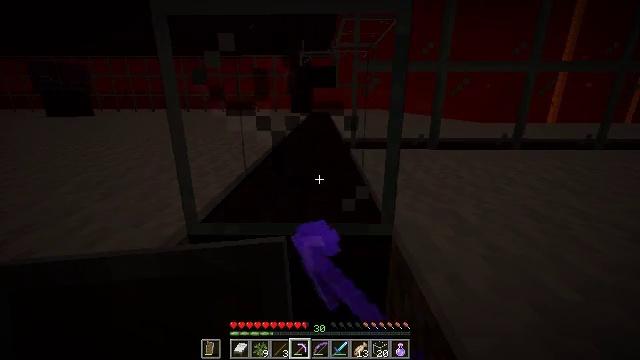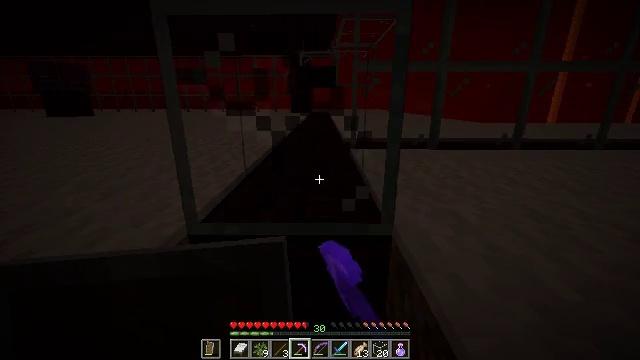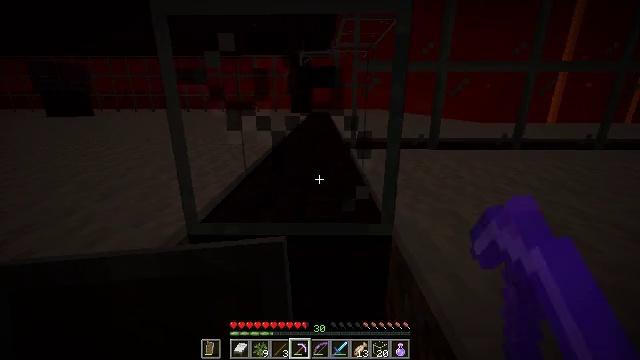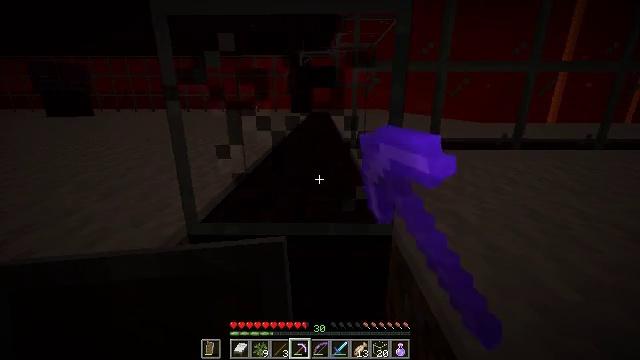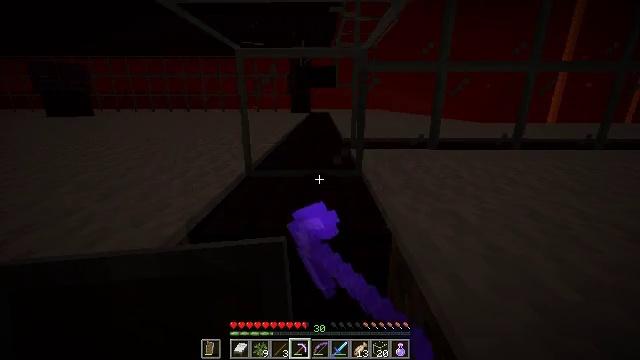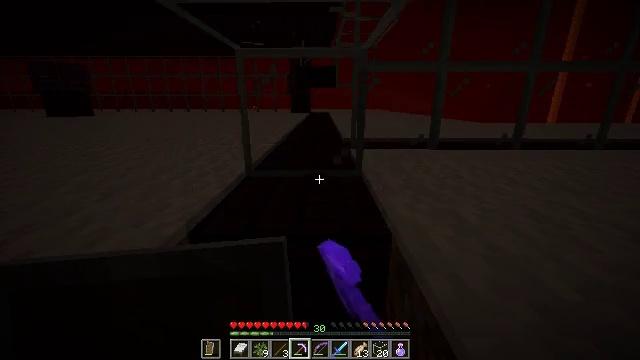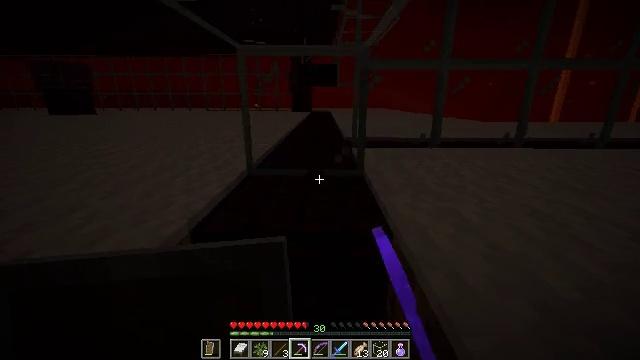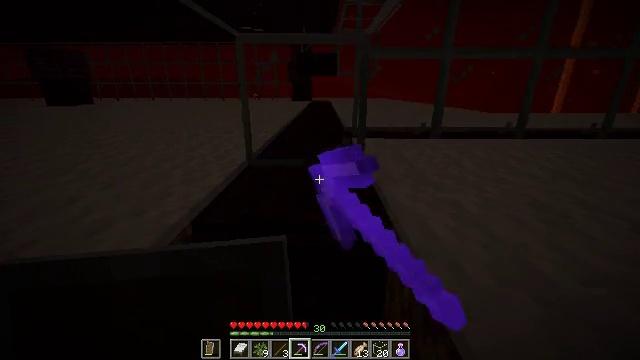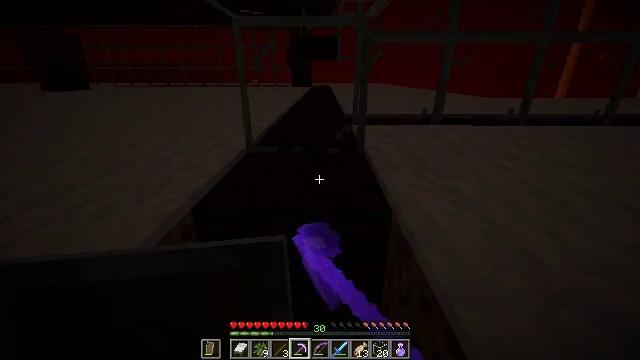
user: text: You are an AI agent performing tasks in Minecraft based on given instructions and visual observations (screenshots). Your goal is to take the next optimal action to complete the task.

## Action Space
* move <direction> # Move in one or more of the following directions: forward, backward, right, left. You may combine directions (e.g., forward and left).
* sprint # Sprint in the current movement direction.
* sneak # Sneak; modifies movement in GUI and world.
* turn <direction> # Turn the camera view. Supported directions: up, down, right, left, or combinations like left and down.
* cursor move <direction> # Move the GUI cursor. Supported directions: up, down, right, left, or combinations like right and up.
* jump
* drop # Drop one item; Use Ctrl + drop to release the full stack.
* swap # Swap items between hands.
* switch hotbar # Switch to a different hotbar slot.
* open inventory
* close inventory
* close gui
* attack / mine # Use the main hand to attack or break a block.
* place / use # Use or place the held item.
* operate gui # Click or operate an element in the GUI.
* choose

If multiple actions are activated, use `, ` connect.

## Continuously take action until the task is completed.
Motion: motion action
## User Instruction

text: Remove the glass to use the space.
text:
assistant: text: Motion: attack / mine
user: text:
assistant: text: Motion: attack / mine
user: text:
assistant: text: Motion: attack / mine
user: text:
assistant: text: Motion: attack / mine
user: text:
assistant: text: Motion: attack / mine
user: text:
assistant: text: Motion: attack / mine
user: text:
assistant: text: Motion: turn down, attack / mine
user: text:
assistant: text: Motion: turn down, attack / mine
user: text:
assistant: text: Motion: attack / mine